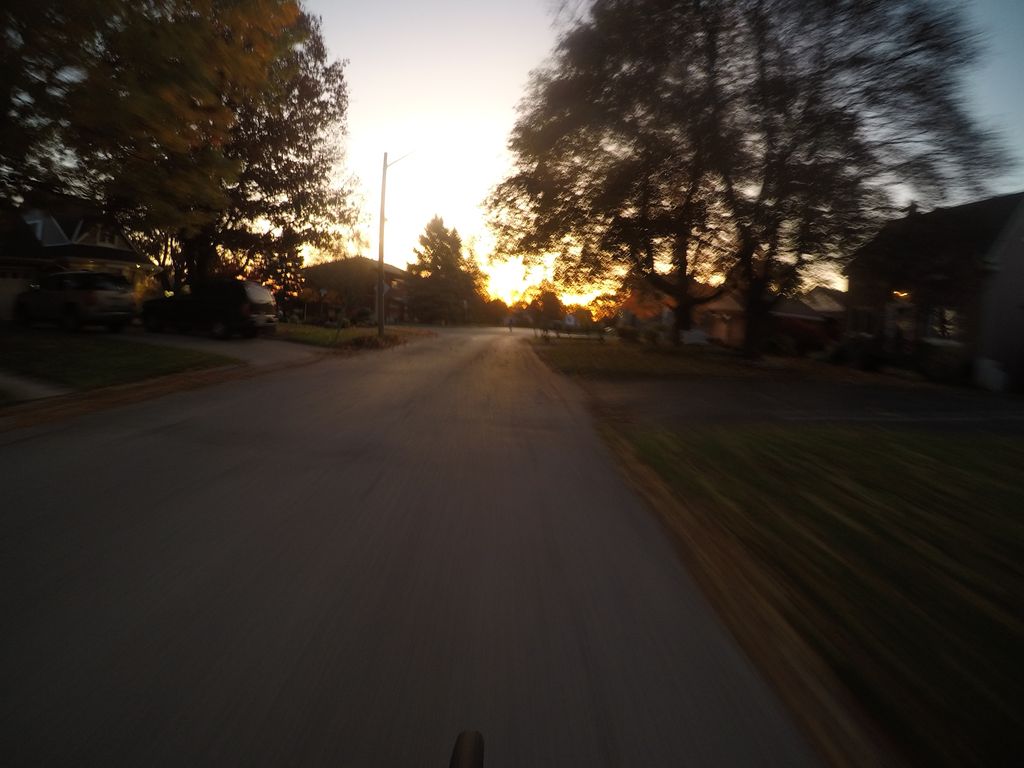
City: kitchener-waterloo